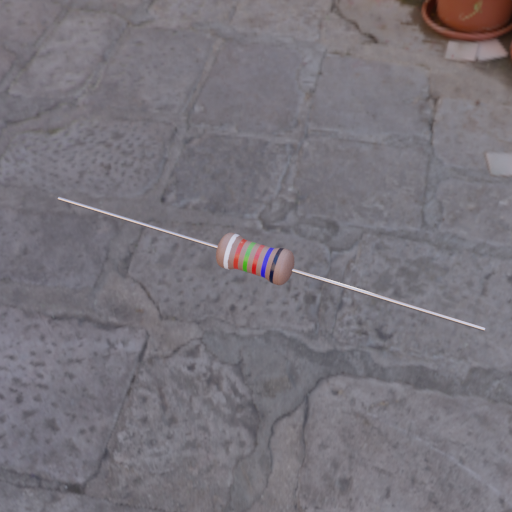
Resistor colour bands (in order): white, red, green, red, blue, black